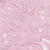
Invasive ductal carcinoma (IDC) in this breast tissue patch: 0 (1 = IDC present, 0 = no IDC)